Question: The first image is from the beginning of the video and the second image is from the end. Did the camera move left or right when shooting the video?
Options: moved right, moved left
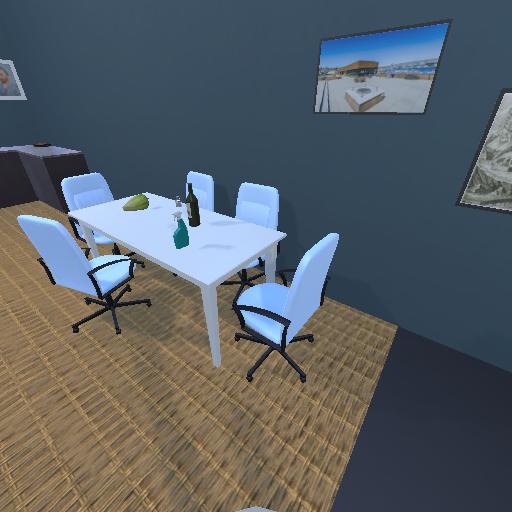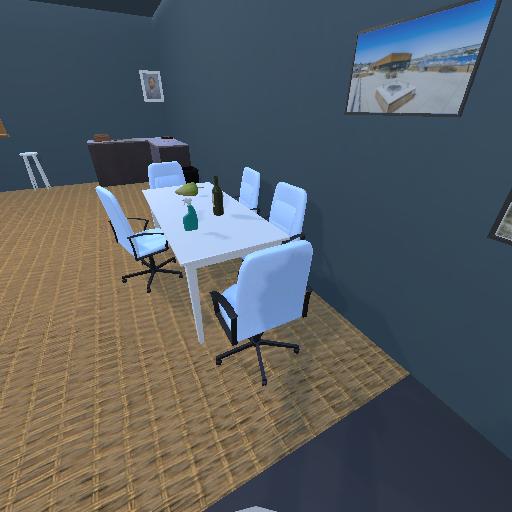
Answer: moved right